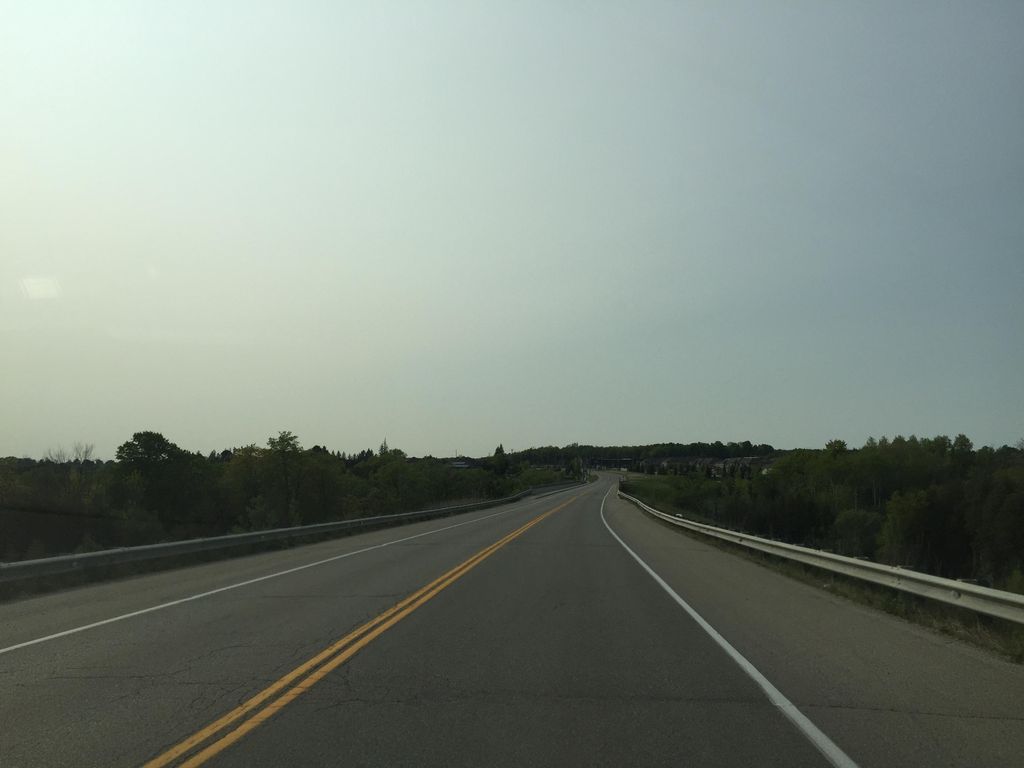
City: kitchener-waterloo